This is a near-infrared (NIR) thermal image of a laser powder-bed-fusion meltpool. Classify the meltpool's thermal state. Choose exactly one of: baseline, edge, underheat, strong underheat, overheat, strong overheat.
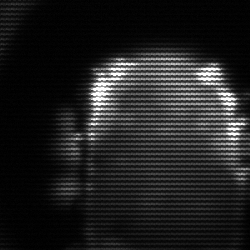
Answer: baseline